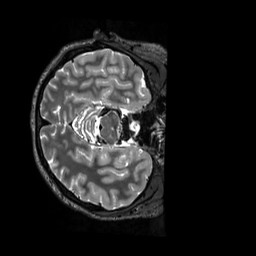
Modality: T2w
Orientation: axial
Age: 22
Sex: female
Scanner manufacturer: siemens
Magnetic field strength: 3 T
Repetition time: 3.2 s
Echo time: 0.728 s